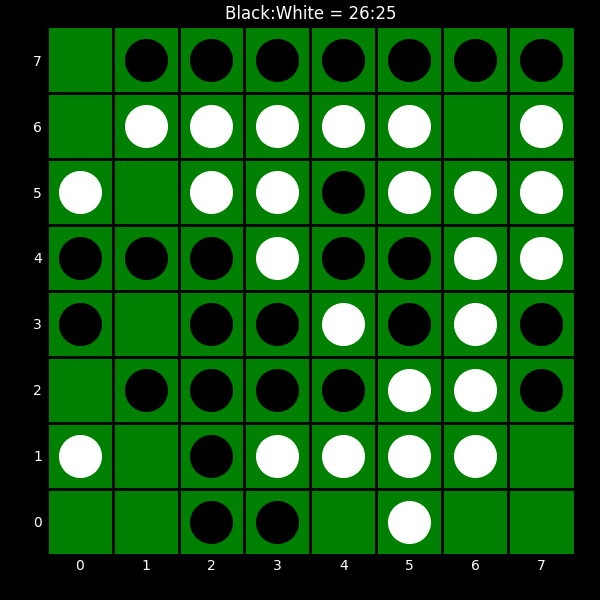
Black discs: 26
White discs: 25